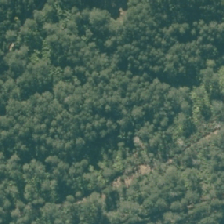
Land cover: indigenous_forest